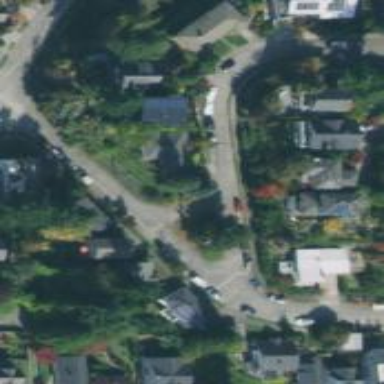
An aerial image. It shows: Residential road with sidewalk on the left.